Question: Hello I have the following JSON file with 3 observation (each observation called SINGLE) and the last observation is just the SUM.
I would like how to import all the "SINGLE" observation in R:
I've tried the following code:
'''
library("rjson")
json_file <- "my_file.json"
json_data <- fromJSON(file=json_file)
'''
But my issue is that next I do now know how to format my data.
If I perform this code it won't work
'''
data= as.data.frame(json_data$SINGLE)
'''
I would like to get the "TS" as row and the other variable (page post , user post, etc.) as column.
So I belive I need to find a kind of loop to create the data.frame but I do not know how to do. Someone can help me?
JSON sample:
'''
{"SINGLE":[{"TS":<PHONE>,"page_posts":8,"user_posts":9,"UM":0,"PT":39,"ST":29,"RE":477,"page_impressions":1703,"clicks":68,"new_likes":10,"virality_pimp_unique":96,"virality_pimp_viral_unique":392,"post_likes":6,"post_shares":0,"post_comments":0},{"TS":<PHONE>,"page_posts":7,"user_posts":7,"UM":0,"PT":45,"ST":37,"RE":405,"page_impressions":2305,"clicks":52,"new_likes":19,"virality_pimp_unique":127,"virality_pimp_viral_unique":294,"post_likes":6,"post_shares":0,"post_comments":0},{"TS":<PHONE>,"page_posts":8,"user_posts":16,"UM":0,"PT":135,"ST":51,"RE":1049,"page_impressions":8919,"clicks":200,"new_likes":2,"virality_pimp_unique":729,"virality_pimp_viral_unique":339,"post_likes":23,"post_shares":0,"post_comments":1}],"SUM":{"page_posts":196,"user_posts":232,"UM":5,"PT":3018,"ST":2325,"RE":19112,"page_impressions":117514,"clicks":3714,"new_likes":1124,"virality_pimp_unique":10176,"virality_pimp_viral_unique":9622,"post_likes":710,"post_shares":2,"post_comments":36,"lifetime_likes":2741}}
'''

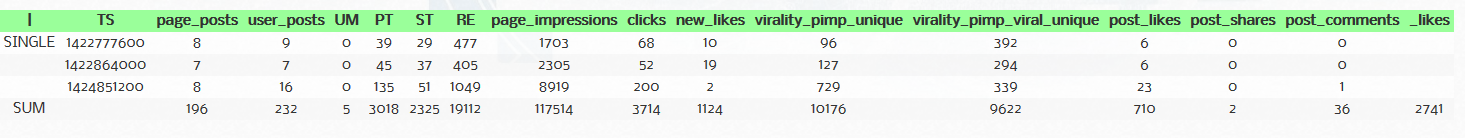
Answer: The 'jsonlite' package does this automatically:
'''
library(jsonlite)
mydata <- fromJSON("my_file.json")$SINGLE
row.names(mydata) <- mydata$TS
'''